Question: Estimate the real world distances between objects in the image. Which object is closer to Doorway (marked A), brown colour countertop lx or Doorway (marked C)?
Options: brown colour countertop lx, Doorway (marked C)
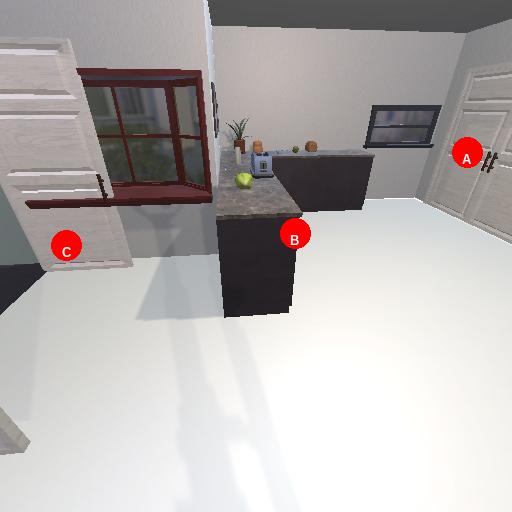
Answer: brown colour countertop lx